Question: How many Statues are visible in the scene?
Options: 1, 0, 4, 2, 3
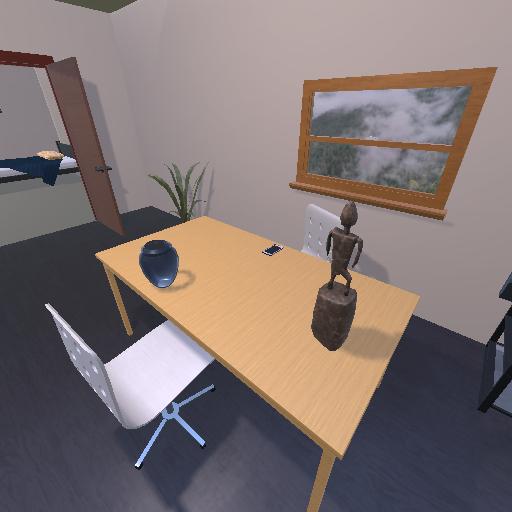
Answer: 1